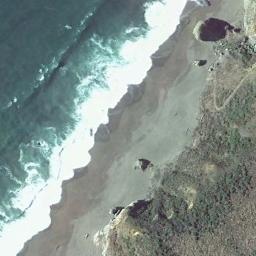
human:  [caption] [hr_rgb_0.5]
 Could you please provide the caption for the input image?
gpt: There is no vegetation near the beach .

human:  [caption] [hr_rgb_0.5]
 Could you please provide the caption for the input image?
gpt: The type of beach is rocky coast and a marine stack on the beach, And the sand on the beach is brown .

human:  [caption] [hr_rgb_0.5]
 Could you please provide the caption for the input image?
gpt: Huge waves beat the beach with sparse green plants .

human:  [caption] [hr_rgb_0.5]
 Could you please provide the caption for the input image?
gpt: Green sea water and gray sand and turquoise grass .

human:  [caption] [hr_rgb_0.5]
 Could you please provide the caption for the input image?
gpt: The grass is beside the beach .